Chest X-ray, AP view. Patient: 66 years old, sex M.
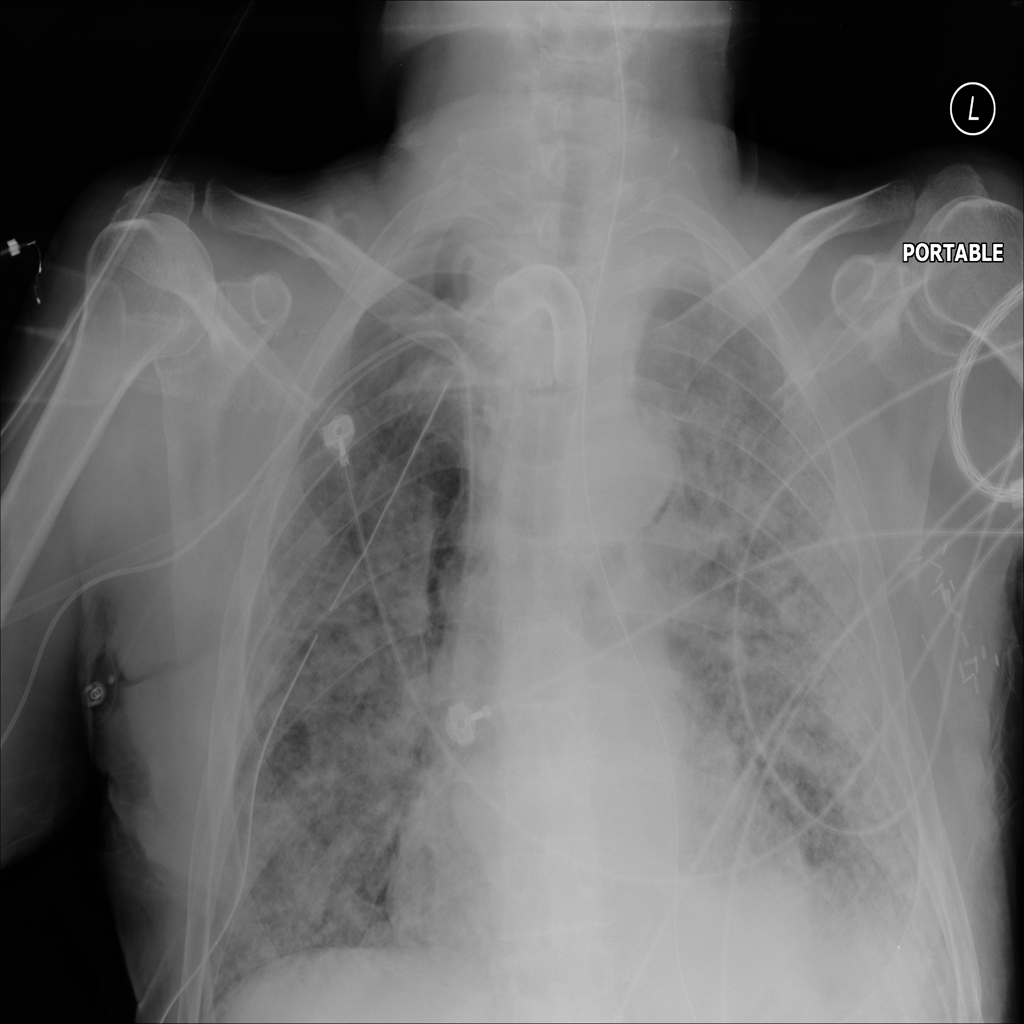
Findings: Pneumothorax